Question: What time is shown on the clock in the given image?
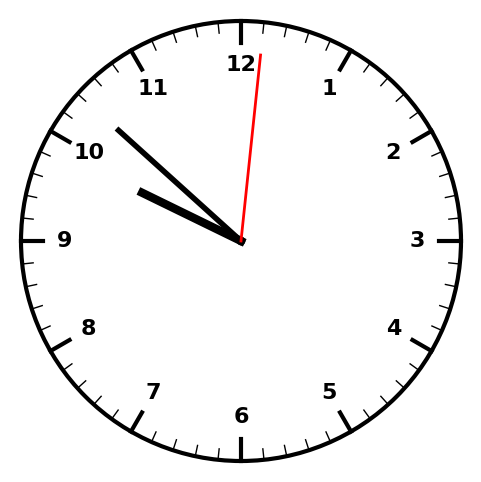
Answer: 09:52:01